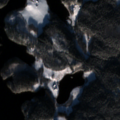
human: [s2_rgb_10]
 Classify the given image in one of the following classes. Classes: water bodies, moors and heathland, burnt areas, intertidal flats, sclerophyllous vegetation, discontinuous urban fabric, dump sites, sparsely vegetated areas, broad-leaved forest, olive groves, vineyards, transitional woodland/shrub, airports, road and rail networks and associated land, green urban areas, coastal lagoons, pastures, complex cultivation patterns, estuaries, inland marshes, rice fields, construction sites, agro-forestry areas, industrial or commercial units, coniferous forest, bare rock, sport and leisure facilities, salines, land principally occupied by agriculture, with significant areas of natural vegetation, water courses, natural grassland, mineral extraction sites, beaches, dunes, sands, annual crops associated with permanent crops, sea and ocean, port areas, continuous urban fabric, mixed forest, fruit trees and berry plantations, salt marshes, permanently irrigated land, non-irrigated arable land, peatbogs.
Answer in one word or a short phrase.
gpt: land principally occupied by agriculture, with significant areas of natural vegetation, coniferous forest, mixed forest, water bodies